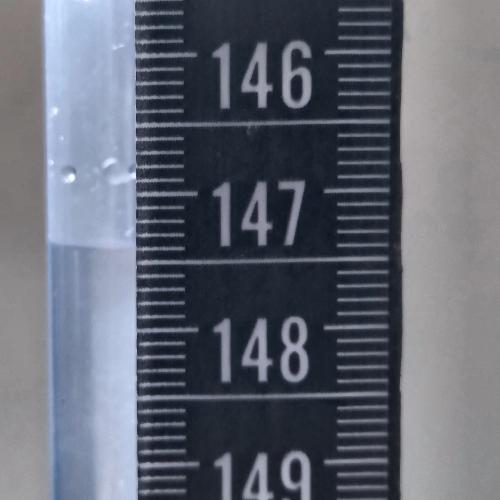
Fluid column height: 147.4 cm